Question: I don't want to use foreign key association to CompanyType (member that will hold the foreign key id) but prefer to use navigation property. So I removed the CompanyTypeId.
I get this exception that relates the relationship between entity Company and CompanyType:
> Error 5: The element 'Principal' in
namespace
'<URL>'
has incomplete content. List of
possible elements expected:
'PropertyRef' in namespace
'<URL>'.

How can I remove those id's from the POCOs without getting the exception?
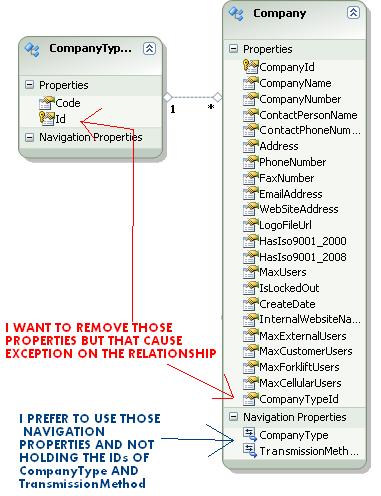
Answer: This is the difference between <URL>. Both associations use navigation properties but only Foreign key association uses FK property as well. You can either remove them globally as @Robbie mentioned or you can change the type manually for selected relation.
- - -
Here is the screen shot from one of my testing application with one-to-many relation between 'Order' and 'OrderLine' entities:

As you can see there is no 'OrderId' in the 'OrderLine' entity and referential constraints of the relation are empty. Also mapping of the relation is specified.
you can't never remove 'Id' from 'CompanyType'. Ids (PKs) are mandatory. You can only change its accessibility in its properties.